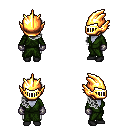
a pixel art fantasy rpg character, female body template, dark elf, purple skin, green robe, white pants, gray right-swept hairstyle, gold helm, metal gloves, black shoes, four views (front, back, left, right), 2x2 character sprite sheet, small pixel art, hard edges, no anti-aliasing